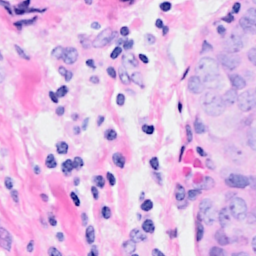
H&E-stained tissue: Breast